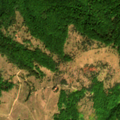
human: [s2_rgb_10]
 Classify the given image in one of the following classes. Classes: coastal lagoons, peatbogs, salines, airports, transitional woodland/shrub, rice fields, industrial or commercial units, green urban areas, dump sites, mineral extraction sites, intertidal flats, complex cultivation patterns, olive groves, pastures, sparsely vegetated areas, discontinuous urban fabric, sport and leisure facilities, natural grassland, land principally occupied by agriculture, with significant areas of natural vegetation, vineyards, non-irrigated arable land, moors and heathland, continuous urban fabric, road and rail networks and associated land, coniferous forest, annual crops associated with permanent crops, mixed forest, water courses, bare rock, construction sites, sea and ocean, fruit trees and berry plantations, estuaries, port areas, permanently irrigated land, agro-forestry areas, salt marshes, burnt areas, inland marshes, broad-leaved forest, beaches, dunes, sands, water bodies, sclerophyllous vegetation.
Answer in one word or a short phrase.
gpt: broad-leaved forest, natural grassland, transitional woodland/shrub